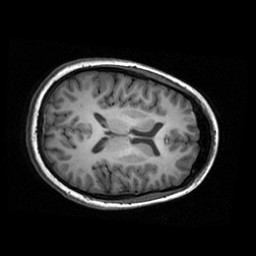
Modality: T1w
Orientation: axial
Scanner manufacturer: ge
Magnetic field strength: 3 T
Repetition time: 0.009036 s
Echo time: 0.00184 s